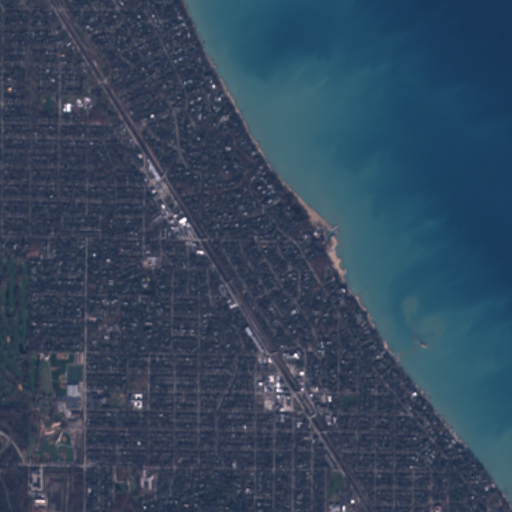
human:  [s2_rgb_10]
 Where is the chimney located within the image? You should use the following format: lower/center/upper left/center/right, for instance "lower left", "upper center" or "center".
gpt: The chimney is located in the center of the image.
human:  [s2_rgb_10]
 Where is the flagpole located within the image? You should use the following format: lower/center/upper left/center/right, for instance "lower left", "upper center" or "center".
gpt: The flagpole is located in the lower right of the image.
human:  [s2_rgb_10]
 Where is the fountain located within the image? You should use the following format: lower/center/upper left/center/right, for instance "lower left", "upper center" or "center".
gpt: The fountain is located in the lower left of the image.
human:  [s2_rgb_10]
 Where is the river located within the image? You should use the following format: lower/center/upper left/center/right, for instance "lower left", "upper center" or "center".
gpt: The river is located in the lower left of the image.
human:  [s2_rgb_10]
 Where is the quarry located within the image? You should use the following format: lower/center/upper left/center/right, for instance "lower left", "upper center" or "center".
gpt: There is no quarry in the image.